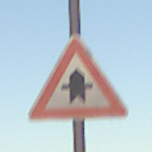
Verkehrszeichen: Vorfahrt
Umgebung: Outdoor, Nature
Tageszeit: SunriseSunset
Wetter: Clear
Licht: Natural
Jahreszeit: NotSpecified
Kontrast: HighContrast